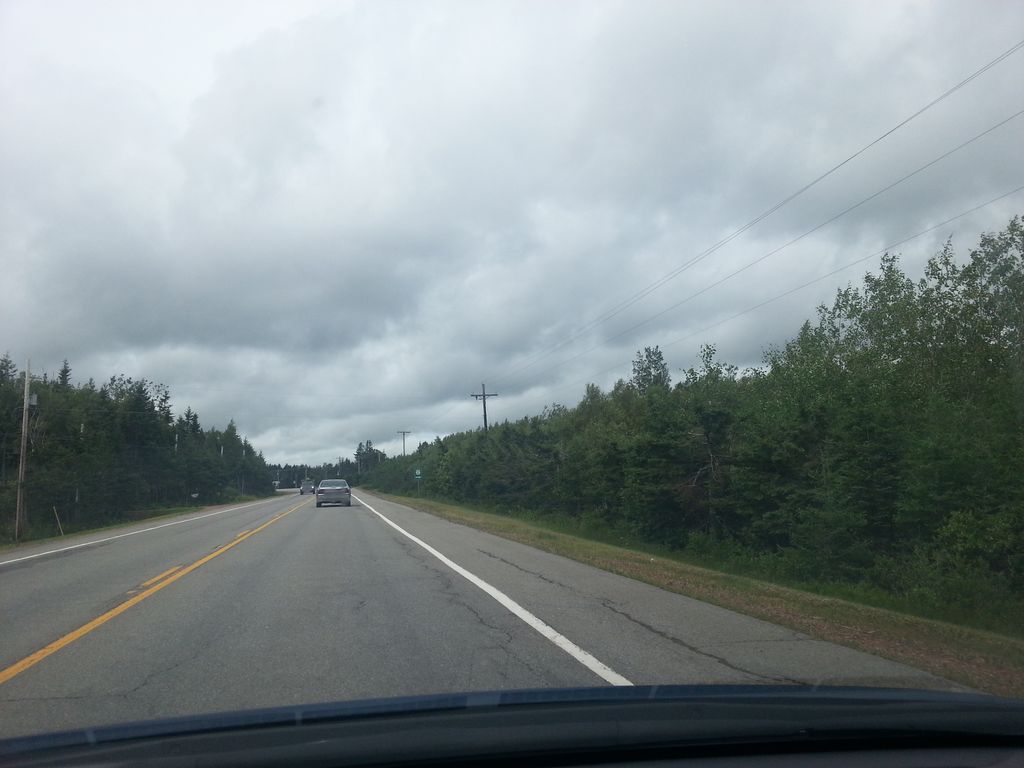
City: charlottetown